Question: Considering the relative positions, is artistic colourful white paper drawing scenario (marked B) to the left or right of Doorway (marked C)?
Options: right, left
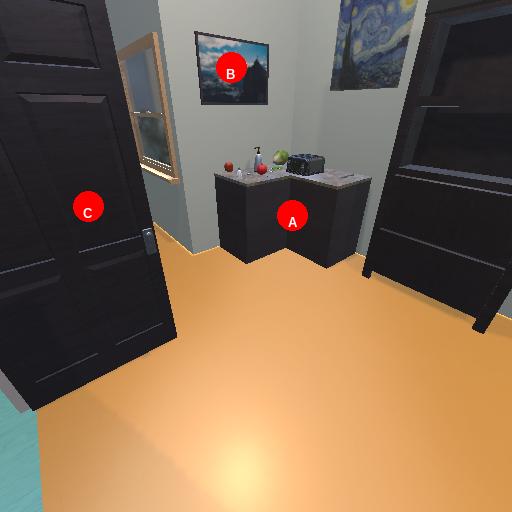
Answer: right